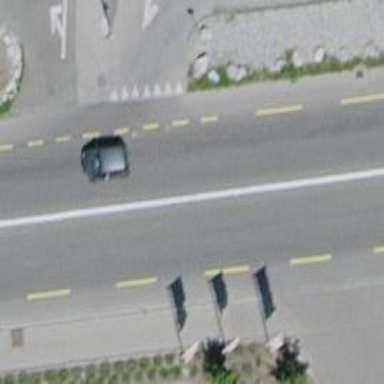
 featuring lanes for cyclists on both sides."